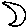
Label: moon